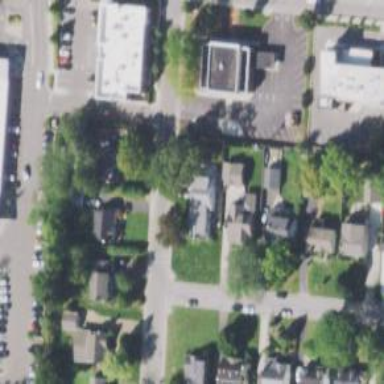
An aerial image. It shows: Residential driveway serving as service road.